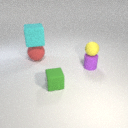
large red rubber sphere to the left of small green rubber cube